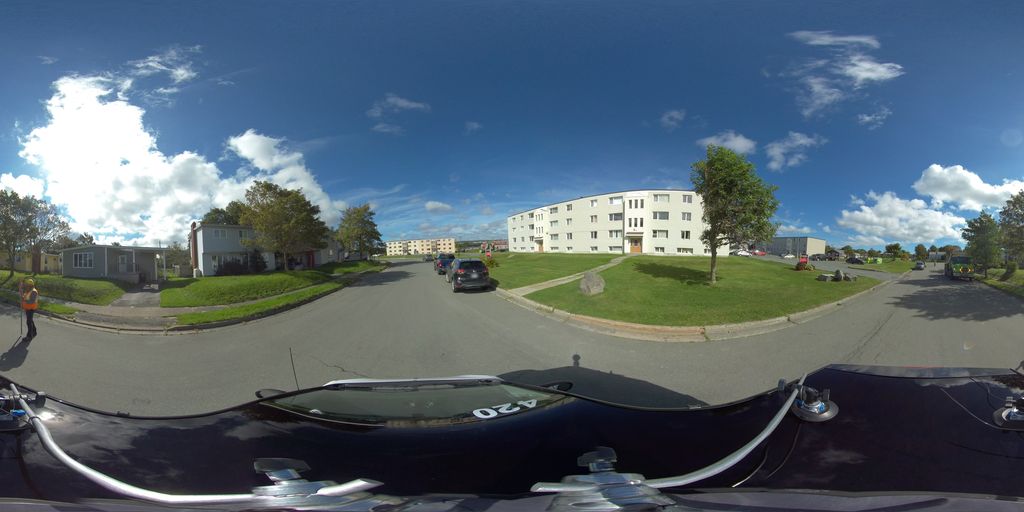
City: st_johns